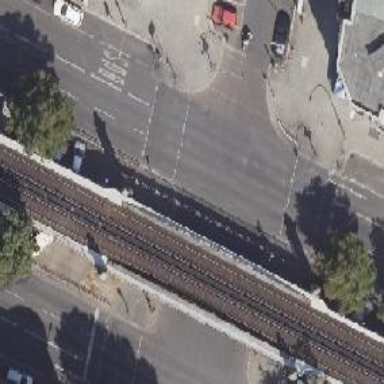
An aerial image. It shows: Cycleway with red asphalt surface. There is crossing with traffic signals.